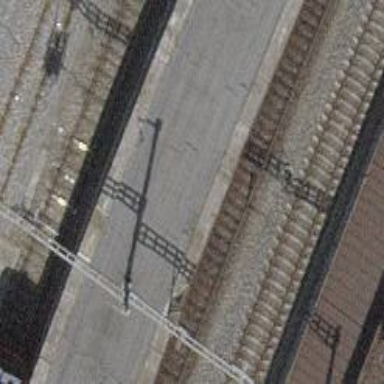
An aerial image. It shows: Public transport stop position along the railway.